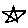
Label: star